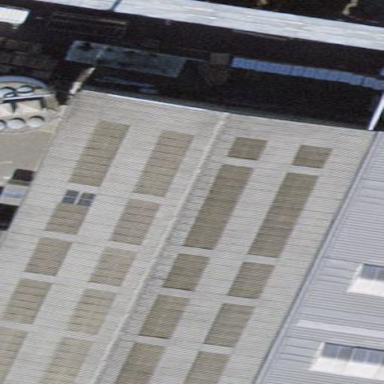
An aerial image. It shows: Commercial building.